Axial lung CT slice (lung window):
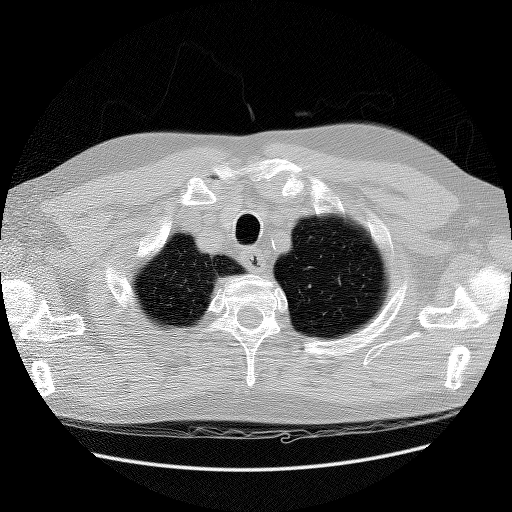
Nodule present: no